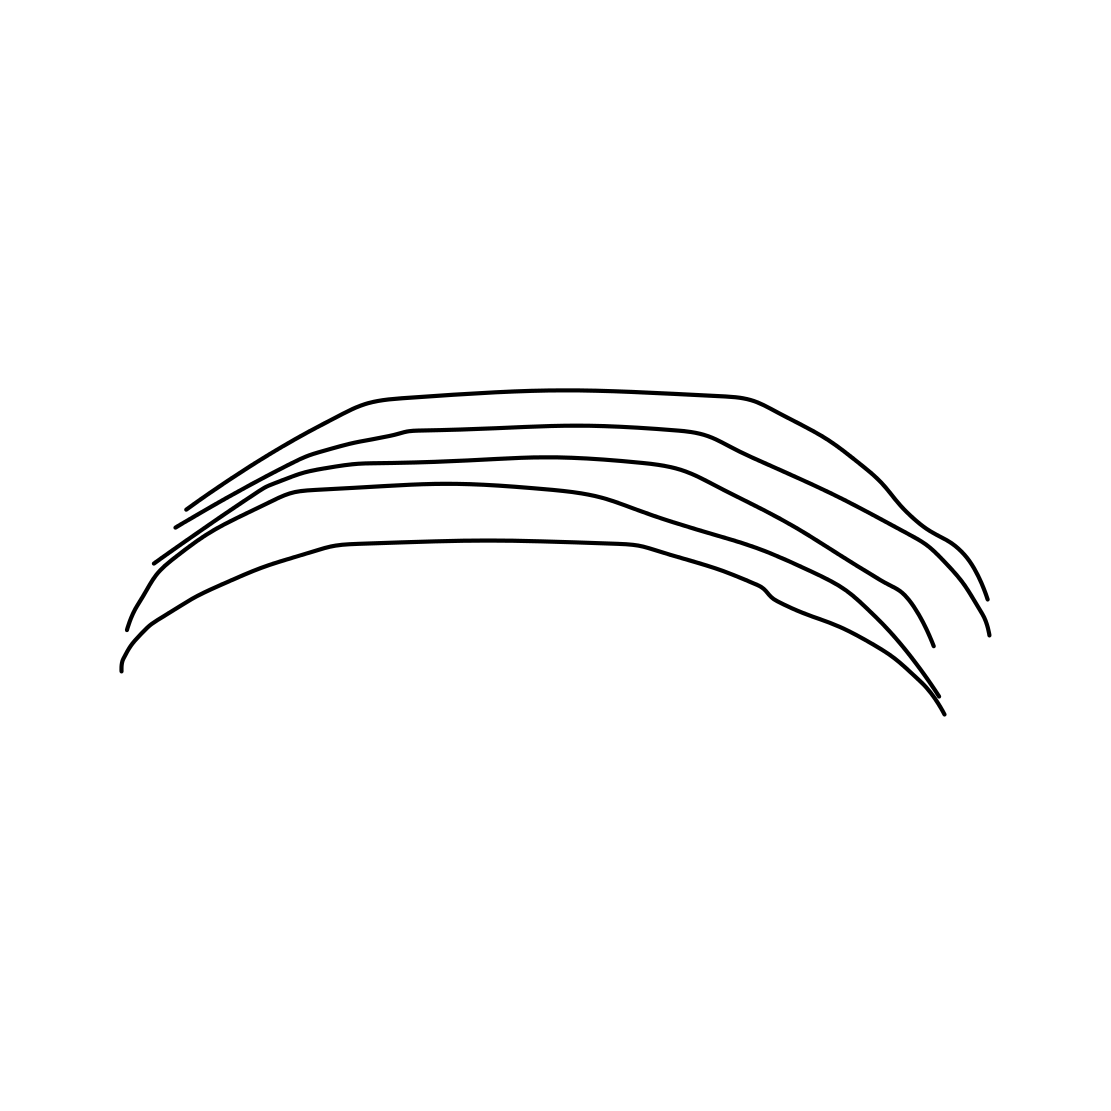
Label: rainbow